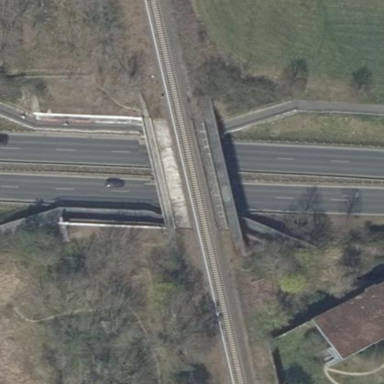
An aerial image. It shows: Beam bridge structure.